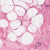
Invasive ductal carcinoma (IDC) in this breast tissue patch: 0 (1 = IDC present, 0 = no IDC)